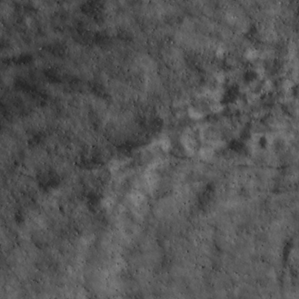
Label: non_frost